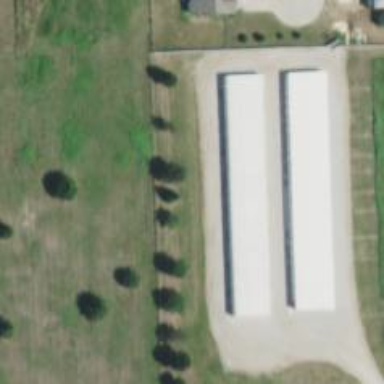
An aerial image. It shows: Storage rental shop.